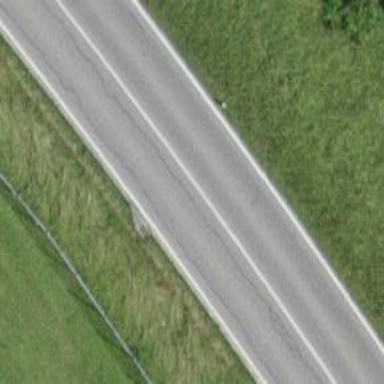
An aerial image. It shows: Primary road with asphalt surface.